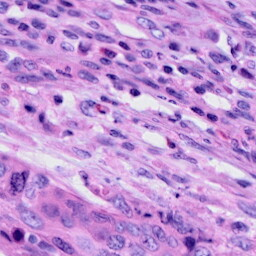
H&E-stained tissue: Cervix